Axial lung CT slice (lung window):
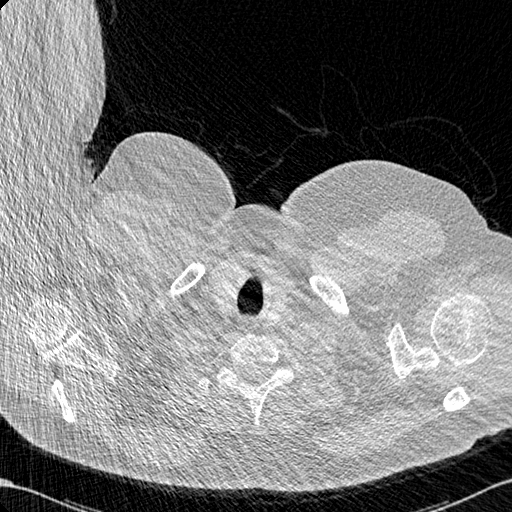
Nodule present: no